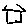
Label: house